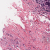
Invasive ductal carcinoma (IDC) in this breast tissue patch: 0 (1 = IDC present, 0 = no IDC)